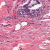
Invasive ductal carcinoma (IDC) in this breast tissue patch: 0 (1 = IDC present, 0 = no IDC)